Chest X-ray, PA view. Patient: 41 years old, sex F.
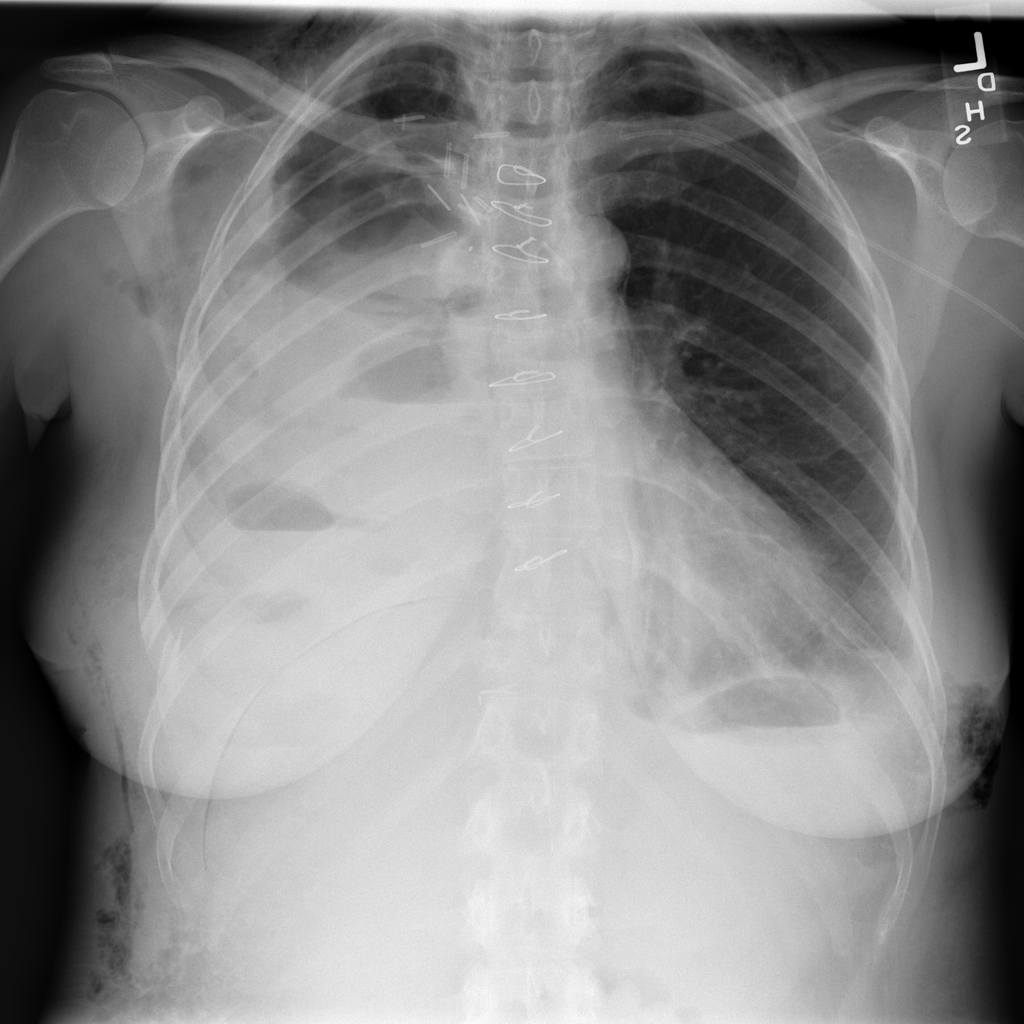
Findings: No Finding